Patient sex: F
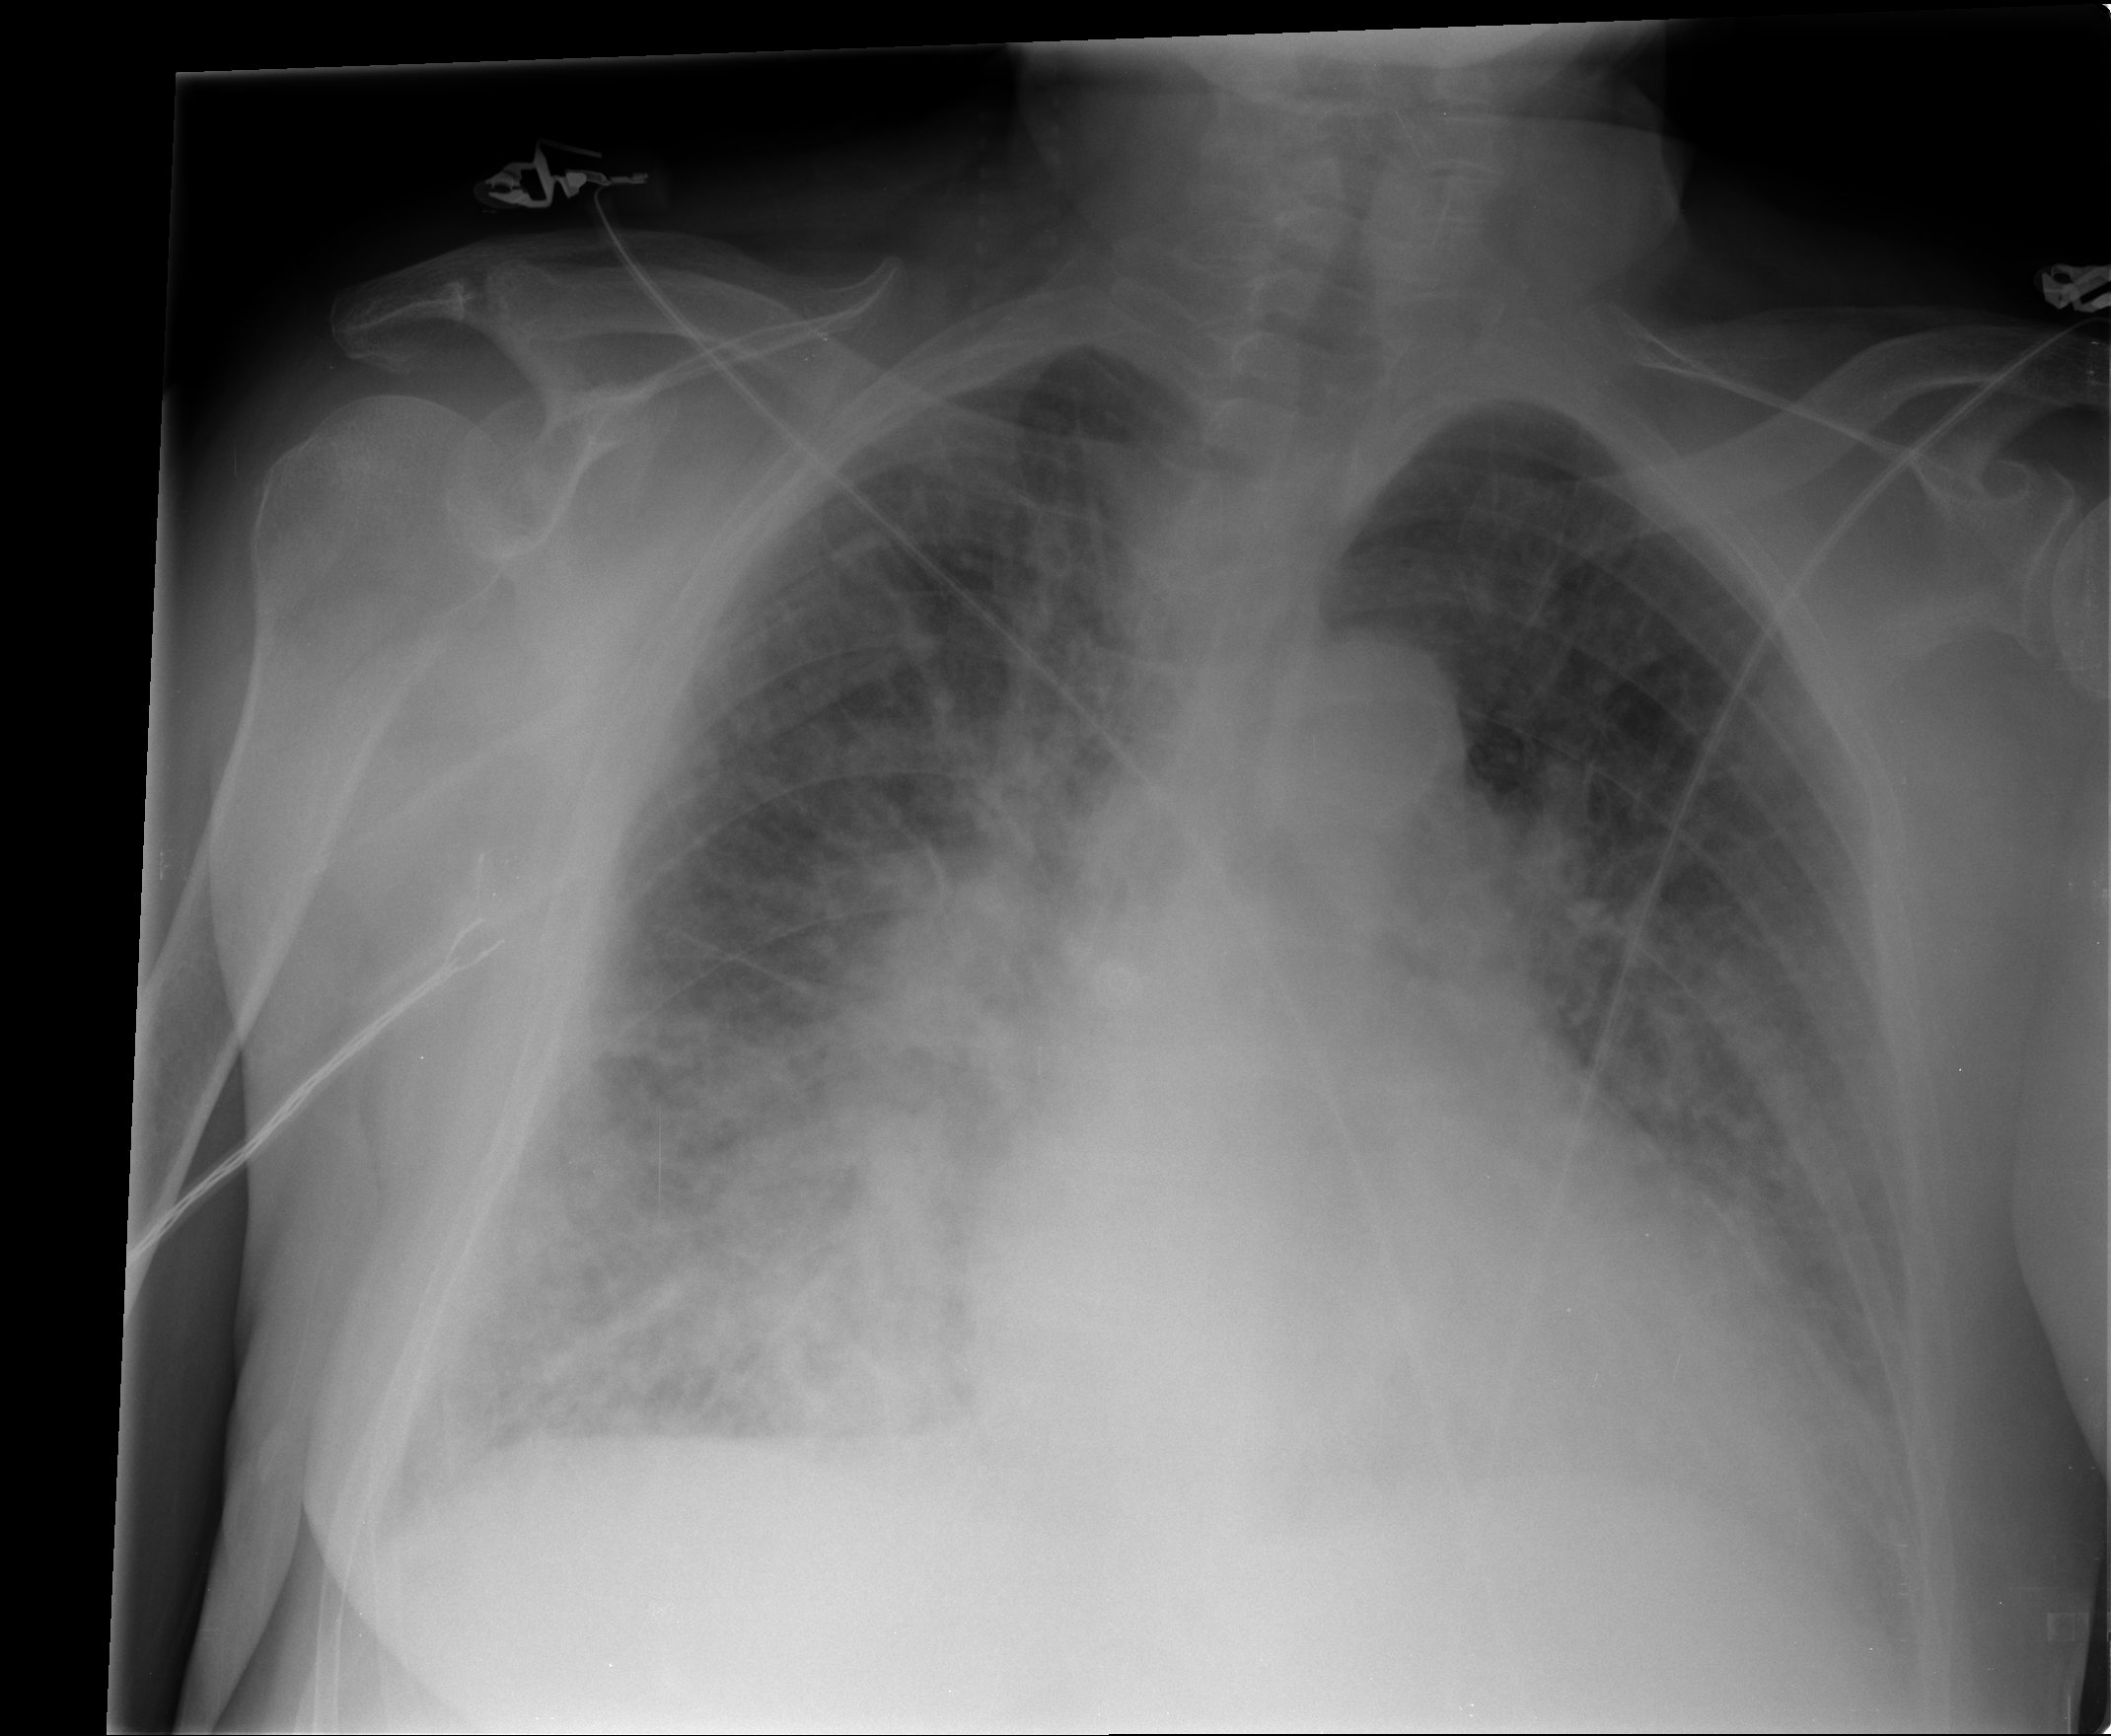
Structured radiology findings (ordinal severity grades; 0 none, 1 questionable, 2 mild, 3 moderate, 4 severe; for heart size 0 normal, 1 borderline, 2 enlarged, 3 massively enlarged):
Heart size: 3
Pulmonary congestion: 4
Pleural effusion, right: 2
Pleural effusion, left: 2
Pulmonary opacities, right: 3
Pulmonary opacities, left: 2
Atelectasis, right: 2
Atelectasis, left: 2